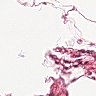
Metastatic tissue present: no